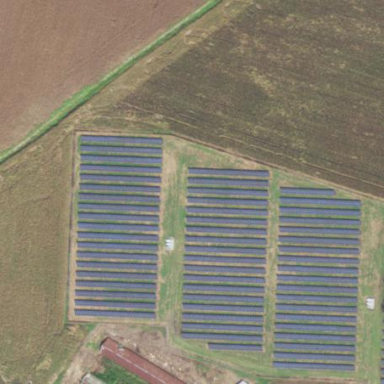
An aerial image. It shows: Solar photovoltaic power plant surrounded by fence.